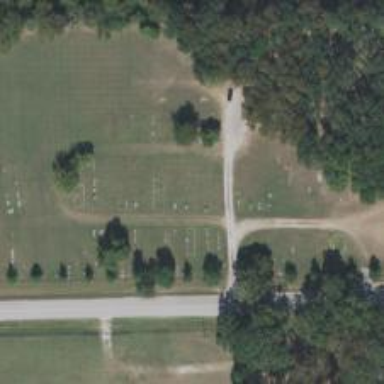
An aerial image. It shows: Cemetery.